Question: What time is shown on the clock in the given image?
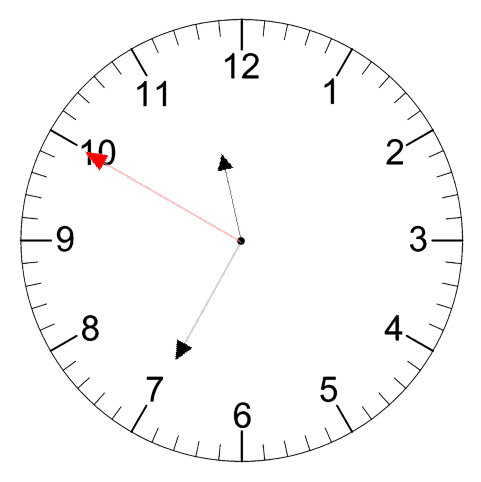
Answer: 11:34:50